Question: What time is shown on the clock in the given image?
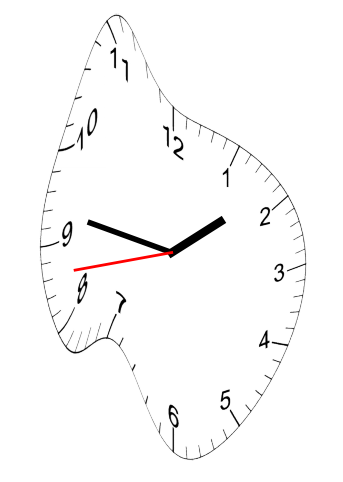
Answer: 01:46:43